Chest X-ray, PA view. Patient: 50 years old, sex M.
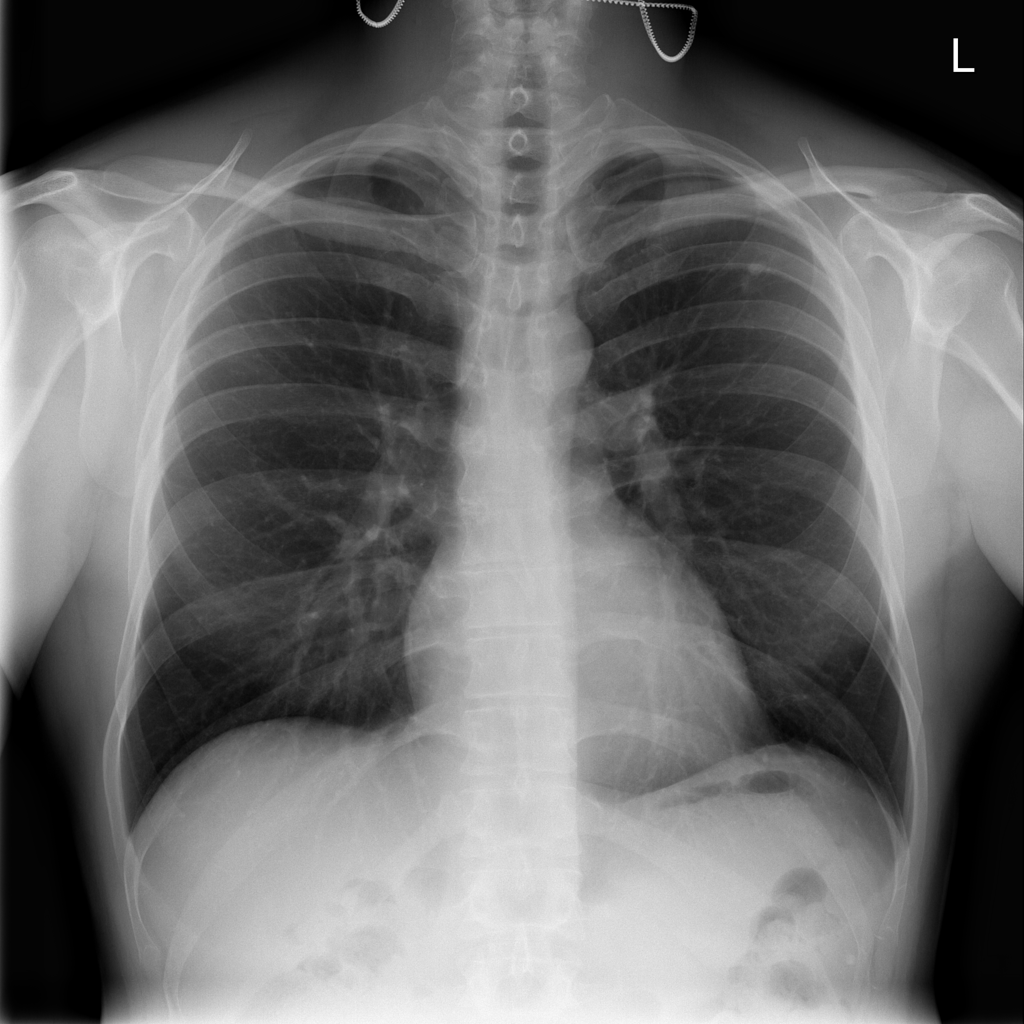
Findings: No Finding